Question: I would like to have the tabs on my TabControl displayed on the left, or sometimes right.
Unlike the System.Windows.Forms.TabControl, however, I would like the text to remain horizontal instead of being rotated by 90 or 270 degrees to the horizontal.
Here are a couple of pictures illustrating the concept

<URL>
Though I could write code to do this myself in about an hour or two, I just thought I'd ask first if there is any existing Winforms control that implements such feature.
Any existing solution should preferably be non-commercial.
Thanks.
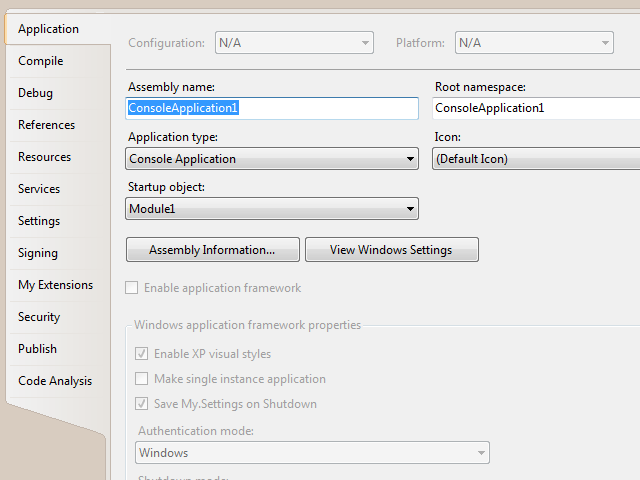
Answer: I don't know how robust this is and I can't claim to have created it but...
<URL>
Here's a way of doing it.
So first we are going to change its alignment to Left, by setting the property:
If you have XP themes turned on then you may notice the weird layout of Tab Control. Don't worry we will make it fine.
As you may have noticed that Tabs are vertical, and our requirement is horizontal. So we can change the size of Tabs. But before we can do this we have to set the SizeMode property as,
Now we can change the size by using the ItemSize property,
After setting the Alignment = Left, Tab control rotates the Tabs which causes the Width and Height seem to be reversed. That is why when we increase Height, we see that width is increasing and when we increase width the height is effected.
Now Text will also be displaying, but vertically. Unfortunately there is no simple way to resolve this issue. For this purpose we have to write the Text by ourselves. To do this we will first set the DrawMode
01
'''
Private Sub TabControl1_DrawItem(ByVal sender As Object, ByVal e As System.Windows.Forms.DrawItemEventArgs) Handles TabControl1.DrawItem
Dim g As Graphics
Dim sText As String
Dim iX As Integer
Dim iY As Integer
Dim sizeText As SizeF
Dim ctlTab As TabControl
ctlTab = CType(sender, TabControl)
g = e.Graphics
sText = ctlTab.TabPages(e.Index).Text
sizeText = g.MeasureString(sText, ctlTab.Font)
iX = e.Bounds.Left + 6
iY = e.Bounds.Top + (e.Bounds.Height - sizeText.Height) / 2
g.DrawString(sText, ctlTab.Font, Brushes.Black, iX, iY)
End Sub
'''